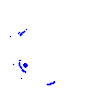
Particle: pion